Question: I googled and looked at most of the Core data questions before deciding to post in SO. It's kind of weird and I don't know where to go from here.
I'm building an iOS app and I'm using RestKit, Core Data and Objective Record. Before I go into the details, note that my Object Context and Object Store for Objective Record and RKObjectManager are the same. So I'm not referring objects outside the same contexts.Enough intro..
Feed_Items model is the top one in the hierarchy.
--Feed_Items
------OutFit Model (1-to-1 / Optional )
------Clothe Model (1-t0-1 / Optional )
Both Clothe and Outfit have same set of attributes and I'm interested particularly in the attribute
--Clothe / Outfit
------Other fields
------NSSet* Comments object
When I start the app, I load all the latest feeds from the server using RestKit(json) and Object-Mapping. On the first load, I get only 1 feed item which is an outfit and that outfit has a total of 7 comments of which 5 are loaded initially. So far so good and I get the Feed_Item object and the corresponding Outfit and the 5 comments in NSSet.
Now when the user wants to load all the previous comments, I invoke another API and it returns 2 new comments which is parsed successfully as Comment objects.
'''
[objectManager getObjectsAtPath:[NSString stringWithFormat:@"api/outfit/comments/%d",[_feed.outfit.outfit_id intValue]]
parameters:_params
success:^(RKObjectRequestOperation *operation, RKMappingResult *mappingResult) {
for( Comment* _comment in [mappingResult array]){
[_feed.outfit addCommentsObject:_comment];
[_comment save];
}
}
failure:^(RKObjectRequestOperation *operation, NSError *error) {
}];
'''
There aren't any exceptions or errors however I suspect the foreign key for the last 2 Comment objects are not getting updated in the sqlite db. Please see the image below

To further prove my point, I tried the below on my second run
'''
Outfit *_outfit = [[Outfit where:@"outfit_id == 3"] objectAtIndex:0];
NSLog(@"%@", [_outfit.comments allObjects]);
'''
and there are only 5 obects
'''
"<Comment: 0xc185ed0> (entity: Comment; id: 0xc185840 <x-coredata://2C61C98F-0B5F-4111-B681-1E43ABFB33D4/Comment/p6> ; data: <fault>)",
"<Comment: 0xc185c00> (entity: Comment; id: 0xc185820 <x-coredata://2C61C98F-0B5F-4111-B681-1E43ABFB33D4/Comment/p1> ; data: <fault>)",
"<Comment: 0xc185f10> (entity: Comment; id: 0xc185850 <x-coredata://2C61C98F-0B5F-4111-B681-1E43ABFB33D4/Comment/p8> ; data: <fault>)",
"<Comment: 0xc185f70> (entity: Comment; id: 0xc185860 <x-coredata://2C61C98F-0B5F-4111-B681-1E43ABFB33D4/Comment/p9> ; data: <fault>)",
"<Comment: 0xc185e90> (entity: Comment; id: 0xc185830 <x-coredata://2C61C98F-0B5F-4111-B681-1E43ABFB33D4/Comment/p4> ; data: <fault>)"
'''
I don't know what happened to the last 2 objects and why it's not hooked up. It's successfully saved in the database as you can see from the image but looks like the relationship or the foreign key is not set. Any idea what's going wrong?
Cheers
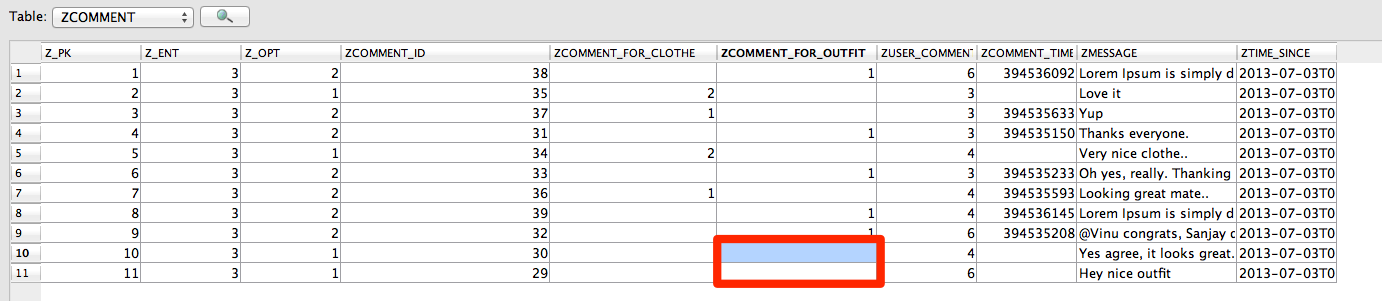
Answer: For those who are using RestKit + Core Data + Objective Record, please ensure you modify the saveTheContext method in NSManagedObject+ActiveRecord.m like the following.
'''
- (BOOL)saveTheContext {
if (self.managedObjectContext == nil ||
![self.managedObjectContext hasChanges]) return YES;
NSError *error = nil;
BOOL save = [self.managedObjectContext saveToPersistentStore:&error];
if (!save || error) {
NSLog(@"Unresolved error in saving context for entity:
%@!
Error: %@", self, error);
return NO;
}
return YES;
}
'''
Key to note here is the call to saveToPersistentStore which is an RKAdditions category on NSManagedObjectContext. Without this RestKit initialized object won't save any changes in the persistent store.
It took me a day to figure this out.